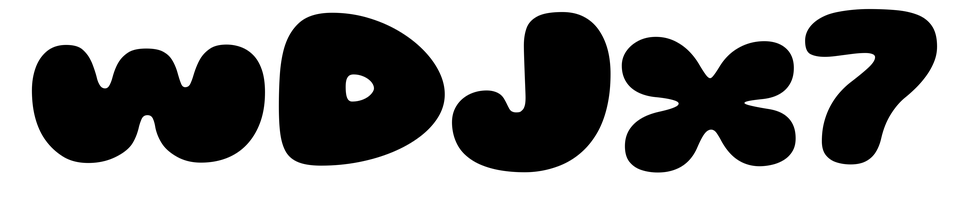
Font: Gluten_Black